Interaction volume radius: 5 \u00c5
Interaction volume height: 15 \u00c5
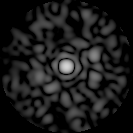
Disorder parameter: 0.7913